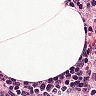
Metastatic tissue present: no